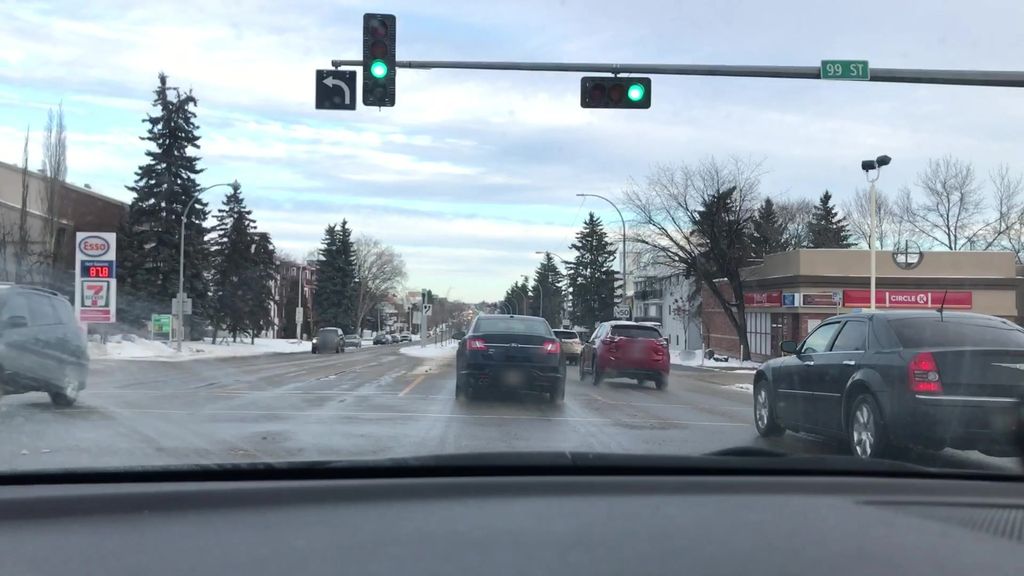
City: edmonton